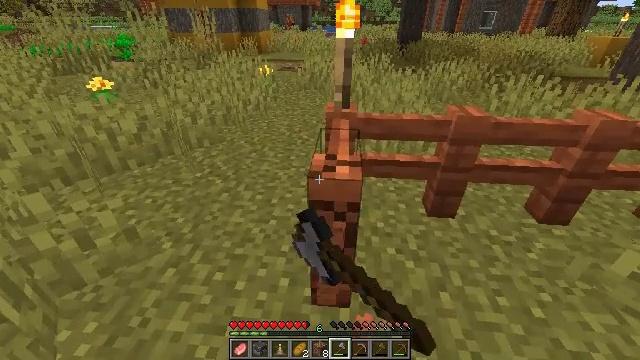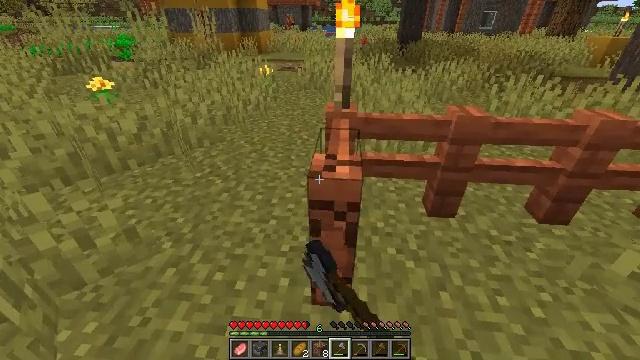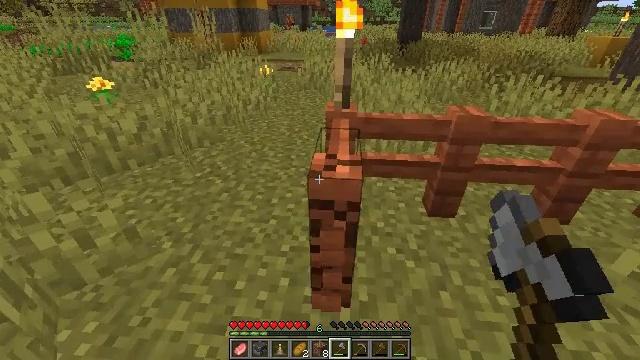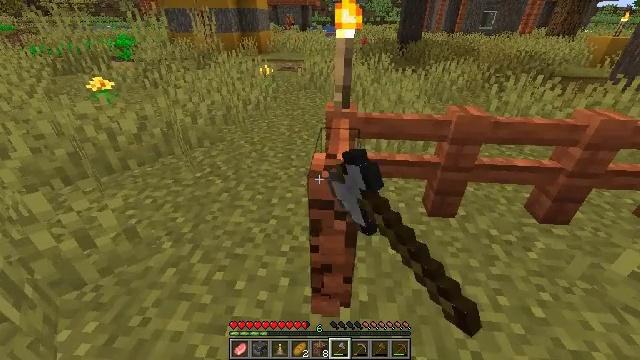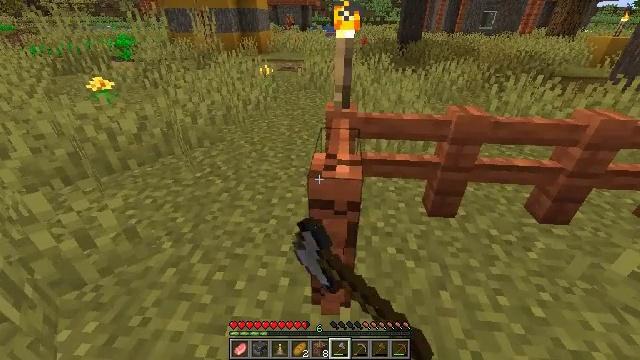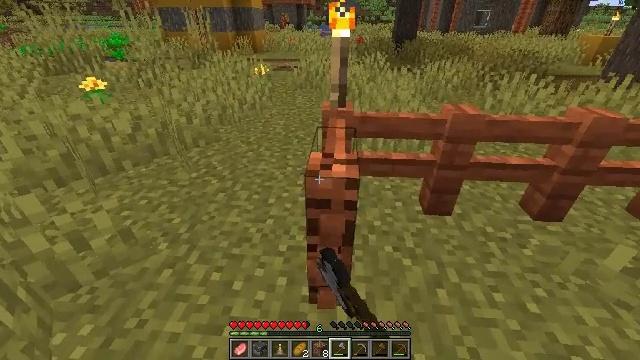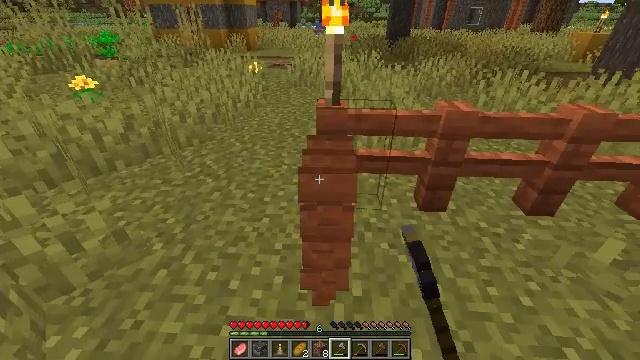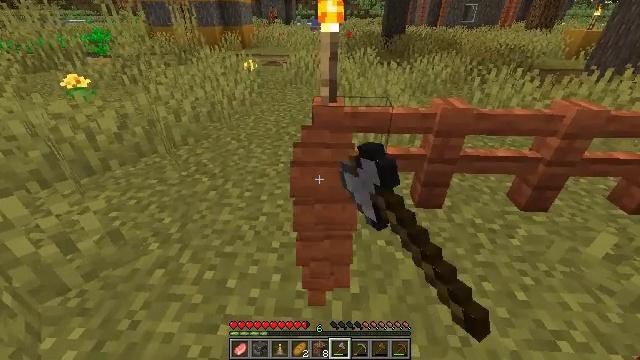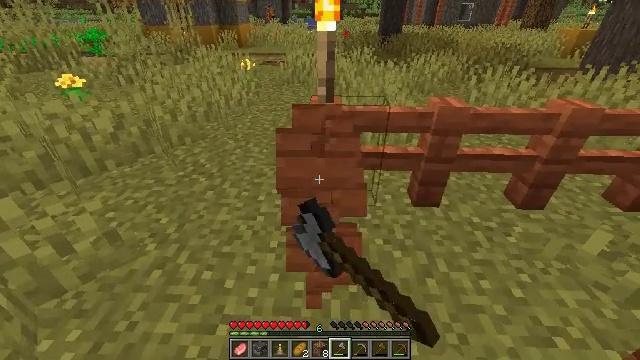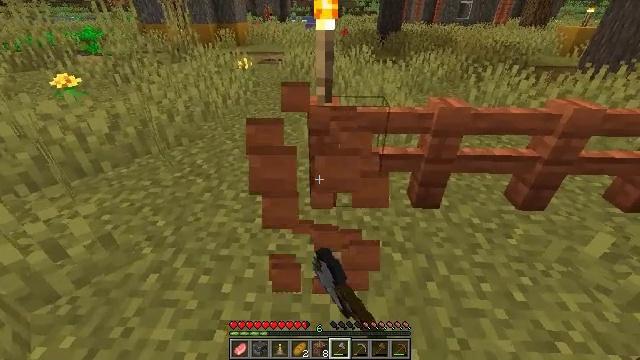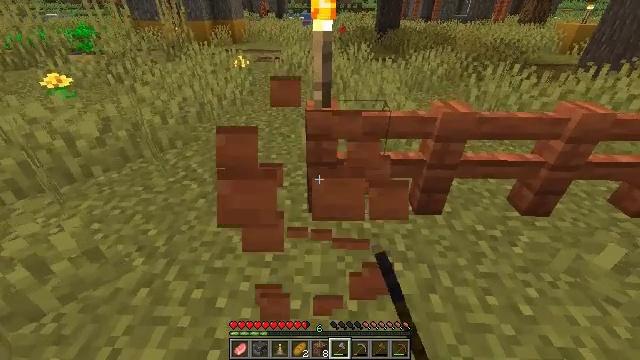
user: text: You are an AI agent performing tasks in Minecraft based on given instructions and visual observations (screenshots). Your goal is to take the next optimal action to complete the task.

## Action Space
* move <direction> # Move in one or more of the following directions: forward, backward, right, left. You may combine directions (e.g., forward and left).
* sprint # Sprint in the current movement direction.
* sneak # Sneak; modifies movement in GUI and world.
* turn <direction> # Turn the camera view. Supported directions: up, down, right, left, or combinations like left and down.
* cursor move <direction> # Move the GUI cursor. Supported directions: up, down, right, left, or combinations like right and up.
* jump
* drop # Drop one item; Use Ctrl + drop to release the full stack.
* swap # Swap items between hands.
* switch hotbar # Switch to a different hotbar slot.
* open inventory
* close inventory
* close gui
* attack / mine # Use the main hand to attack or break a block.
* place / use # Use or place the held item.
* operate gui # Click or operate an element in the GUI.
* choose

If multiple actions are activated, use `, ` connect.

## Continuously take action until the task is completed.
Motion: motion action
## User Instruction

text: Break the acacia fence to collect it.
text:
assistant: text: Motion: attack / mine
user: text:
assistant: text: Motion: attack / mine
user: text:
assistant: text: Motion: attack / mine
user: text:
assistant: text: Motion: attack / mine
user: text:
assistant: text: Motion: attack / mine
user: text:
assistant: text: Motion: turn right, attack / mine
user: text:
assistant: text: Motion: attack / mine
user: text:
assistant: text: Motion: attack / mine
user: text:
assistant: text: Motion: move forward, attack / mine
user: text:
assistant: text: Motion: move forward, attack / mine
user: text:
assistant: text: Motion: attack / mine